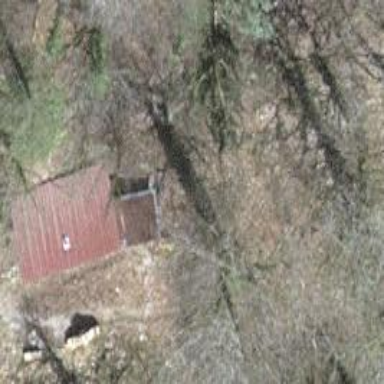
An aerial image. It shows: Weather shelter with walls.